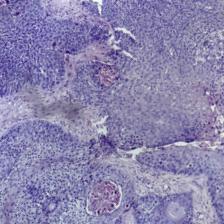
Diagnosis: OSCC